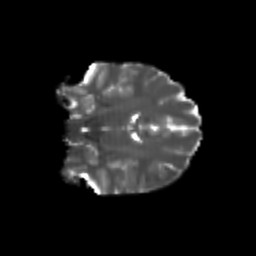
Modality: T2w
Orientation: coronal
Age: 21
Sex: male
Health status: healthy
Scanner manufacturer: philips
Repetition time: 7.39 s
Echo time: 0.08599 s